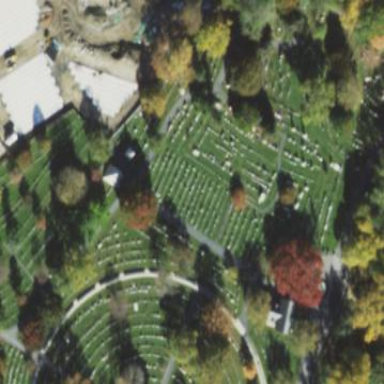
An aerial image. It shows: Sector within cemetery.